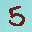
Label: 5